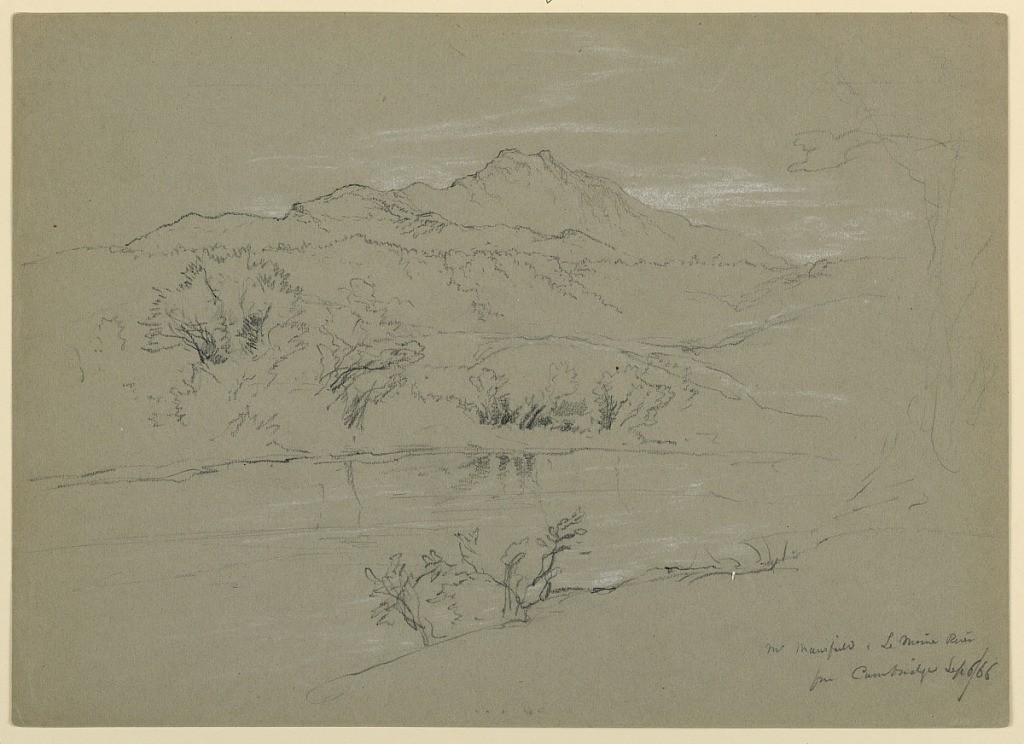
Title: View of Mount Mansfield from Cambridge, Vermont
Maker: Daniel Huntington, American, 1816–1906
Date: September 6, 1866
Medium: Black crayon, white chalk, graphite on grey paper
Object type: Drawing
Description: River and bank in foreground, with mountain beyond.